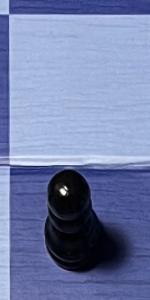
Label: Pawn_Black